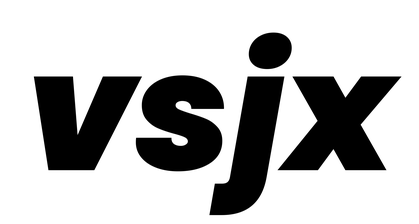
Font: Poppins-BlackItalic